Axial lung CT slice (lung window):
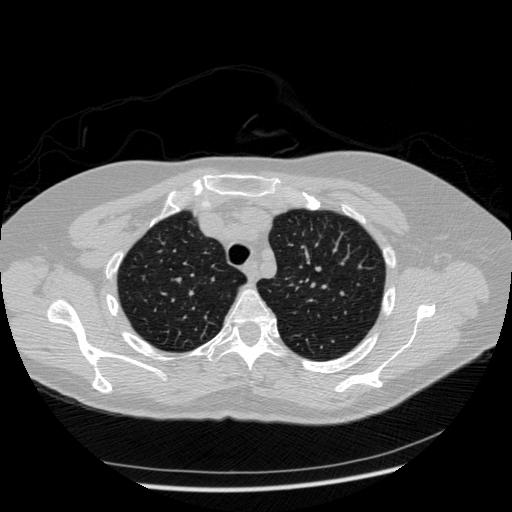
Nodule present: no